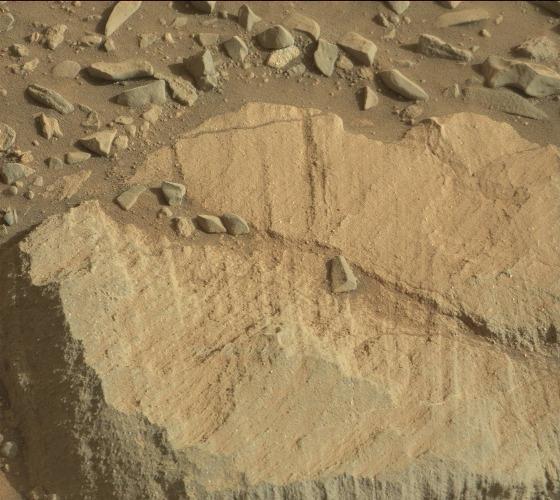
Terrain classes present: Bedrock, Gravel / Sand / Soil, Rock